Question: I use 'ReSharper' everyday, and today I asked myself why ReSharper suggests "Use object initializer" when I do this :
'''
MyClass myClass = new MyClass();
myClass.MyInt = 0;
myClass.MyString = string.Empty;
'''
It gets replaced by :
'''
MyClass myClass = new MyClass
{
MyInt = 0,
MyString = string.Empty
};
'''
Does this optimize the execution of my code, or is it just a matter of reformatting?
Personally, I like it. But sometimes I hate it, because of this :

I can't do 'step-by-step' debugging :(
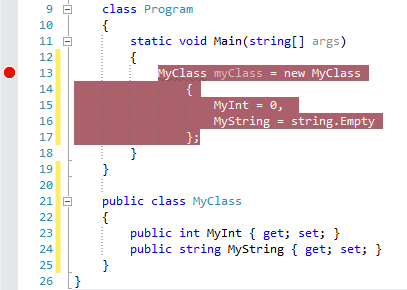
Answer: The second contains less characters and so is more compact to read. You don't have to repeat myClass 2 more times, and the initialization logic is in one block.
It is really a syntactic sugar that doesn't change a thing in the generated code. If you doesn't like it, you can always disable the warning on ReSharper.
A longer post on the advantages of using Object Initializers here:
- <URL>